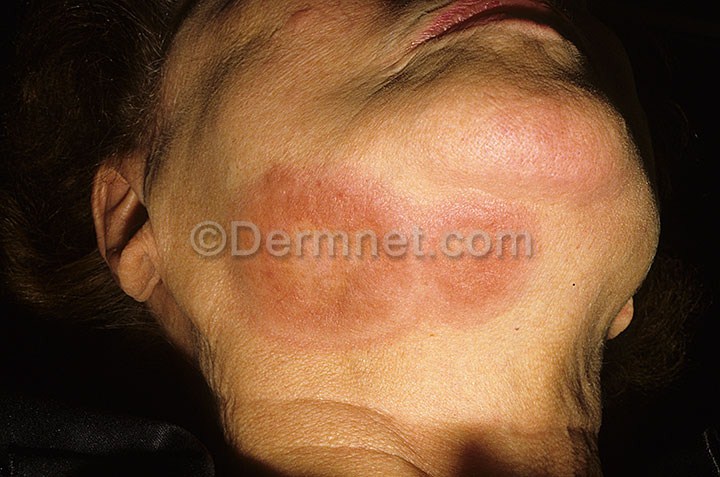
Disease: Exanthems and Drug Eruptions